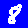
Digit: 8